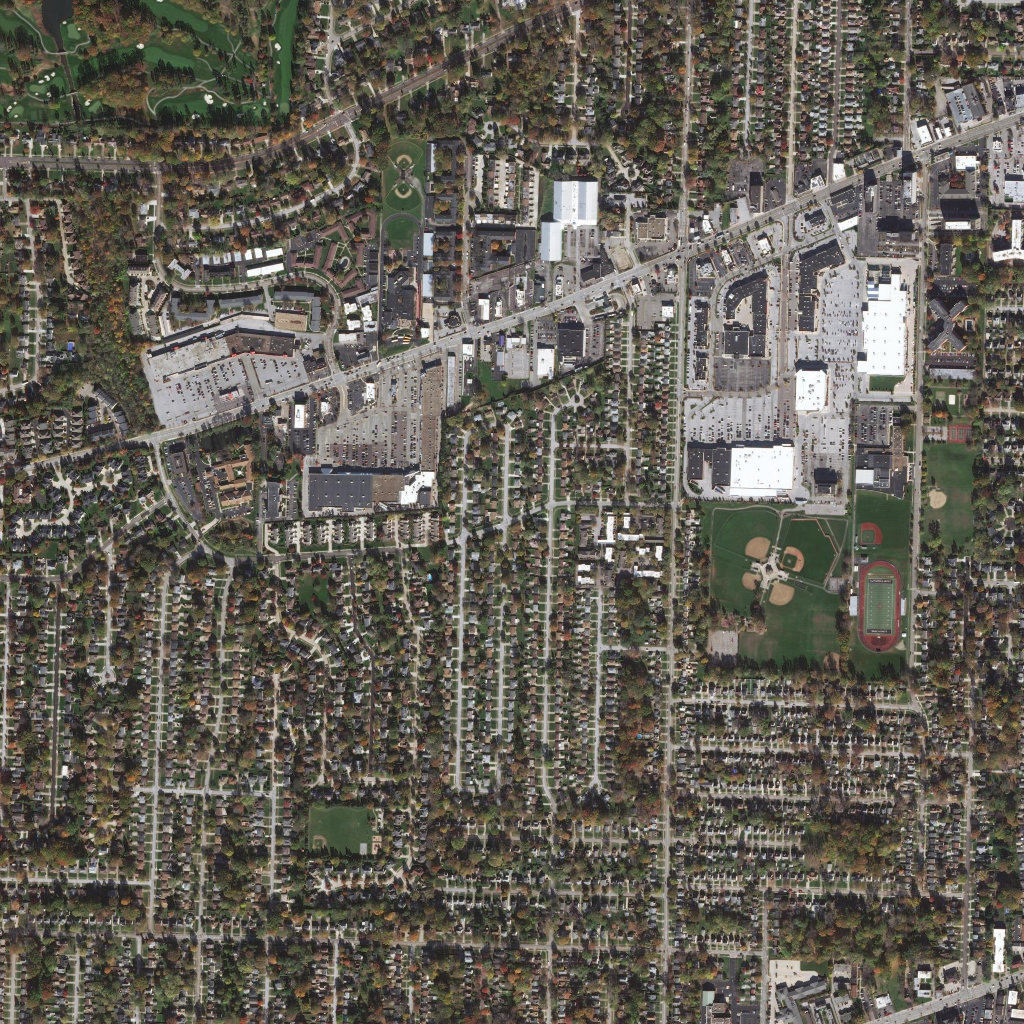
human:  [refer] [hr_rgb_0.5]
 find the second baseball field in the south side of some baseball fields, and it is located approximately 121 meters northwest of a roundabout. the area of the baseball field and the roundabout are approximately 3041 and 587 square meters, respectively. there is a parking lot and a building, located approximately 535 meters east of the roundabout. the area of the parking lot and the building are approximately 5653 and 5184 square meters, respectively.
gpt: <box>[[37, 12, 41, 16, 0]]</box>